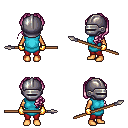
a pixel art fantasy rpg character, female body template, human, tanned skin, teal tunic, red pants, pink princess hairstyle, metal helm, gold gloves, spear, four views (front, back, left, right), 2x2 character sprite sheet, small pixel art, hard edges, no anti-aliasing